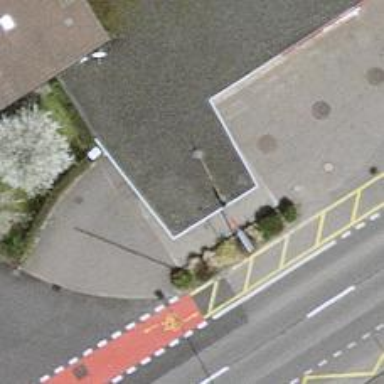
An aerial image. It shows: Fuel station.